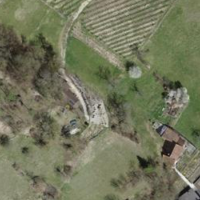
EUNIS habitat code: 40
Species observed at this site:
Anthocharis cardamines
Pholidoptera griseoaptera
Tettigonia viridissima
Podarcis muralis
Mellicta parthenoides
Melanargia galathea
Cotinus coggygria
Lacerta agilis
Melitaea didyma
Anguis fragilis